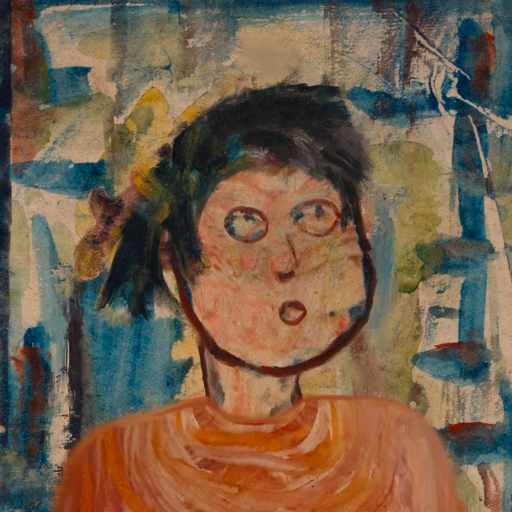
Background: Orphan, Head And Neck Side: Orphan, Face Side: Orphan, Bust: Pious_Lady, Hair Side: Pipe, Head Accessory: Blank, Second Necklace: Blank, Necklace: Blank, Baby: Blank